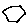
Label: hexagon